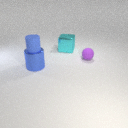
large blue metal cylinder in front of small purple rubber sphere